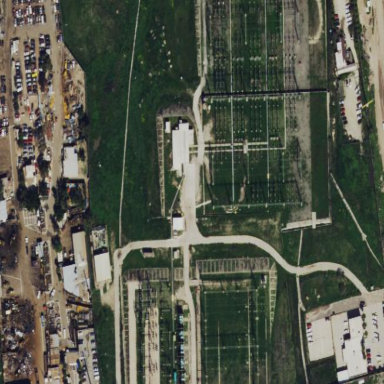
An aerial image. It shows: Outdoor power substation at the transmission level.